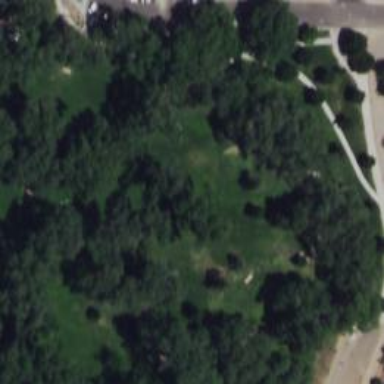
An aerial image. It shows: Disc golf basket.